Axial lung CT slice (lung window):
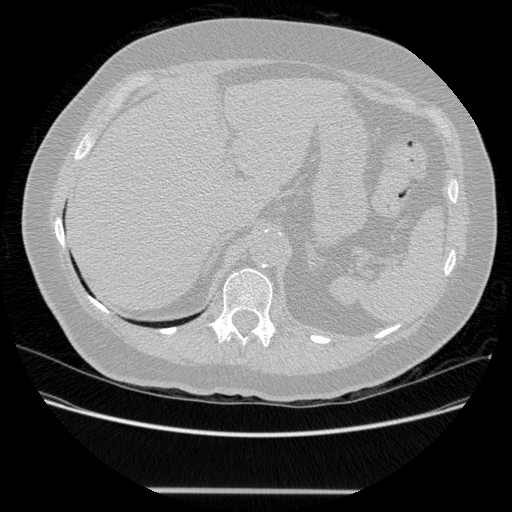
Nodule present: no